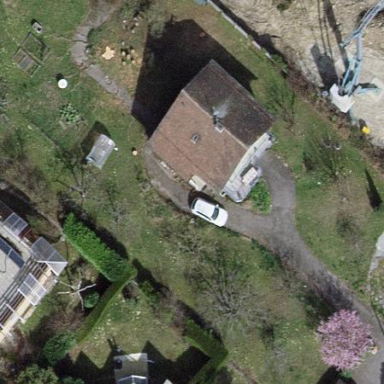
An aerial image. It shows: Garden enclosed by fence.